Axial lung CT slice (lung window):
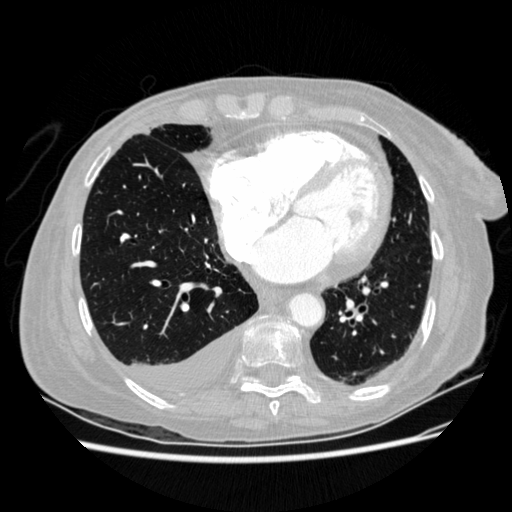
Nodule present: no